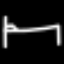
Label: bed